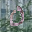
Label: 0